Question: I'm playing around with Firebase's cloud functions trying to get to grips with the basics. I've been watching Jen Parsons videos on YouTube and I understand how her example of sanitising posts works where the function replaces specific words.
I next want to take a look at performing calculations on data which is entered into the database but I have no idea how I would achieve this. The data would look something like this:

And when someone enters a value it is automatically doubled by the cloud function.
I know its basic but I don't know how I would do this. The code for the sanitising posts is here which may be something for me to work from and use I'm not sure.
Thank you in advance
'''
const functions = require('firebase-functions');
exports.sanitizePost = functions.database.ref('/posts/{pushId}').onWrite(function (event) {
var post = event.data.val();
if (post.sanitized) {
return;
}
post.sanitized = true;
post.title = sanitize(post.title);
post.body = sanitize(post.body);
return event.data.ref.set(post);
});
function sanitize(s) {
var sanitizedText = s;
sanitizedText = sanitizedText.replace(/stupid/ig, "wonderful");
return sanitizedText;
}
'''
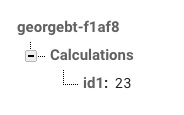
Answer: You could use this code that uses transaction to double the value.
'''
exports.calculation = functions.database.ref('/Calculations/{idKey}')
.onCreate(event => {
return event.data.ref.transaction(function (current_value) { return (current_value || 0) * 2; });
});
'''
But take a look that I'm using the onCreate event. If would like to use onWrite or onUpdate this could lead to a infinite loop.
So if you need to use these events you may need to take care and check some other variable to calculate elapsed time and avoid the infinite loop like mentioned on this documentation <URL>